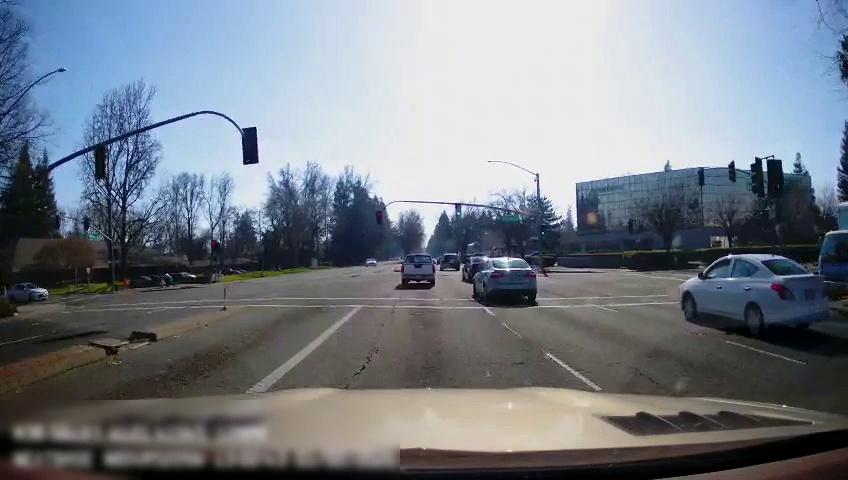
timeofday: Day
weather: Sunny
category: Drivable Space
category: Vehicles | SUV
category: Vehicles | Car
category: Vehicles | Truck
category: Vehicles | Car
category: Vehicles | Truck
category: Vehicles | Car
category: Vehicles | Car
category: Vehicles | Car
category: Lanes | Current Lane
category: Lanes | Alternate Lane
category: Lanes | Current Lane
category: Traffic | Lights
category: Traffic | Lights
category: Traffic | Lights
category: Traffic | Lights
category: Traffic | Lights
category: Traffic | Lights
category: Traffic | Lights
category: Traffic | Lights
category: Traffic | Signs
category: Traffic | Lights
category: Traffic | Lights